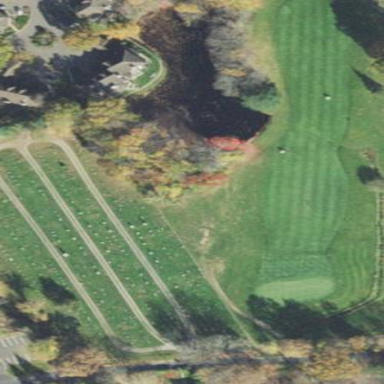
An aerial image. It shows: Cemetery.